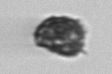
Label: Syracosphaera_pulchra